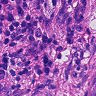
Metastatic tissue present: yes